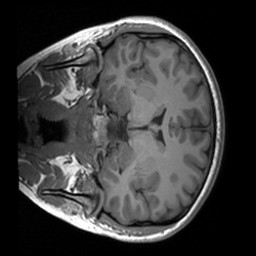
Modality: T1w
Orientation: coronal
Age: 21
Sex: female
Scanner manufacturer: siemens
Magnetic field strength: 3 T
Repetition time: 1.9 s
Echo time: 0.00226 s